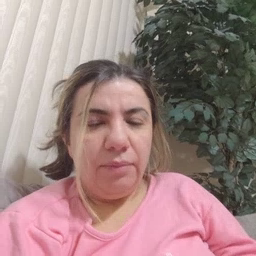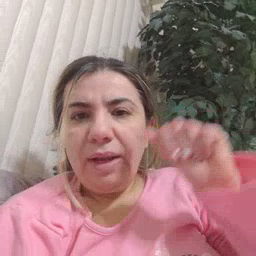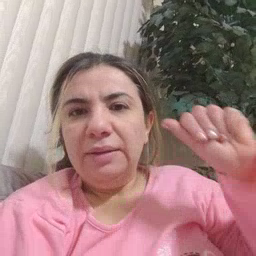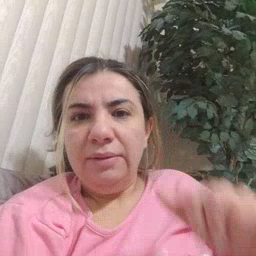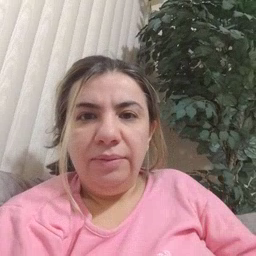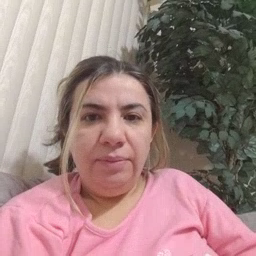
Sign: aunt